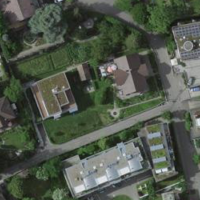
EUNIS habitat code: 55
Species observed at this site:
Corvus corone
Larus michahellis
Cyanistes caeruleus
Parus major
Pica pica
Passer domesticus
Columba palumbus
Turdus merula